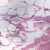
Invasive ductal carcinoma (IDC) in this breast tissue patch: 0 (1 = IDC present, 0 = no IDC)